六年级 · 算术
一本书, 每天看全书的 $\frac{1}{9} ， 3$ 天看了全书的( ), 还剩下全书的( )没看。

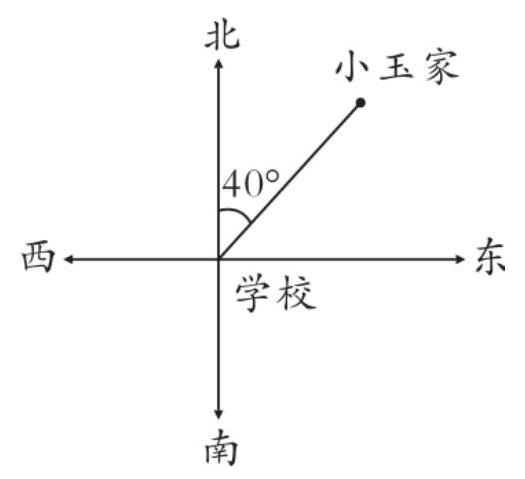
答案: \frac{1}{3}，\frac{2}{9}
解析: 答案: \times$